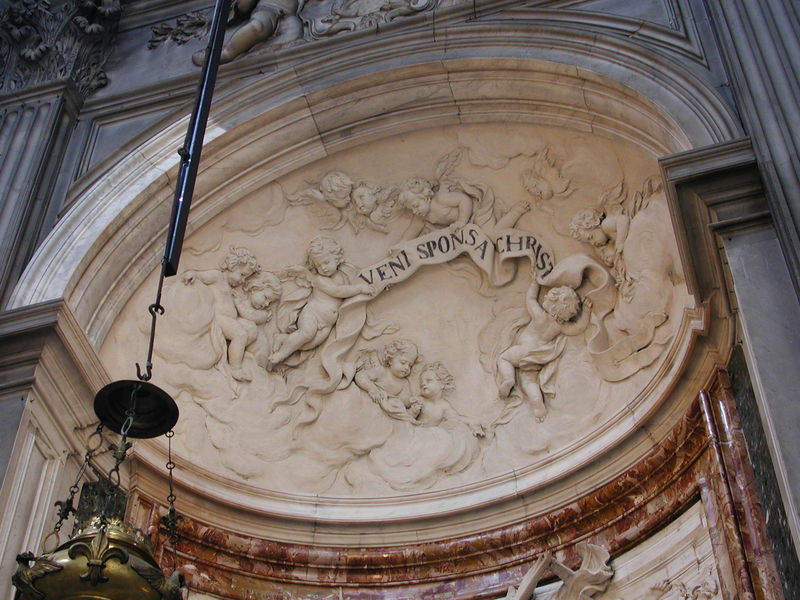
Titel: Sant’Agnese in Agone
Künstler: Girolamo Rainaldi
Standort: Rom, S. Agnese in Agone (EU - I - Latium)
Schlagwörter: flügel, himmel, weiß, wolken, lampe, marmor, säulen, rot, band, barock, stein, kirche, innen, fliegen, engel, relief, schrift, bogen, fahne, schriftzug, kuppel, banner, braut, detail, stuck, foto, messing, gewölbe, altar, rom, fries, kalotte, christus, apsis, putten, putti, latein, halbkuppel, freis, schrft, spruchband, schriftband, großbuchstaben, lynette, sponsa, ptten, braut christi, veni sponsa christe, veni sponsa, veni